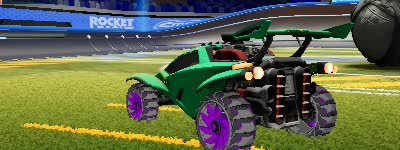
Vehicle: octane